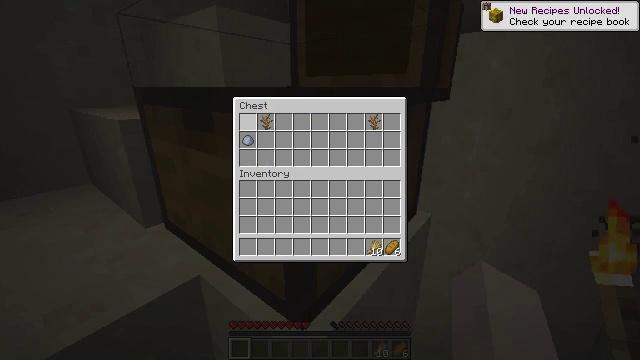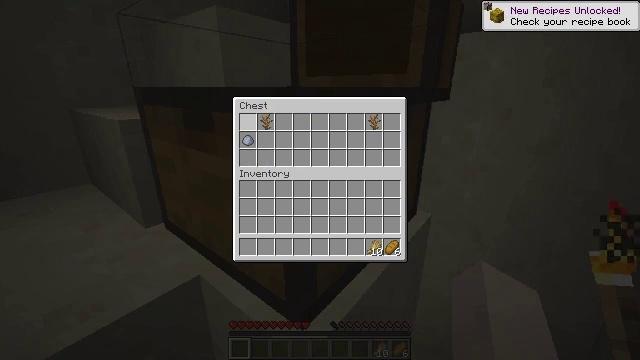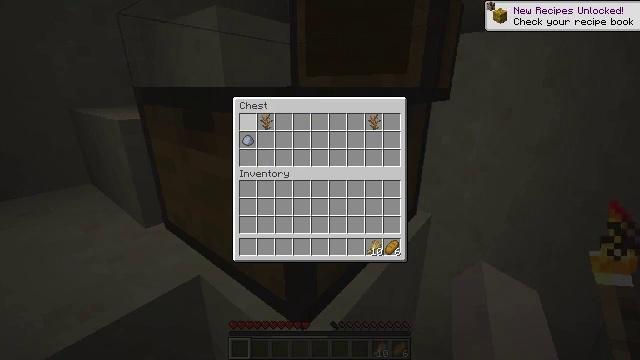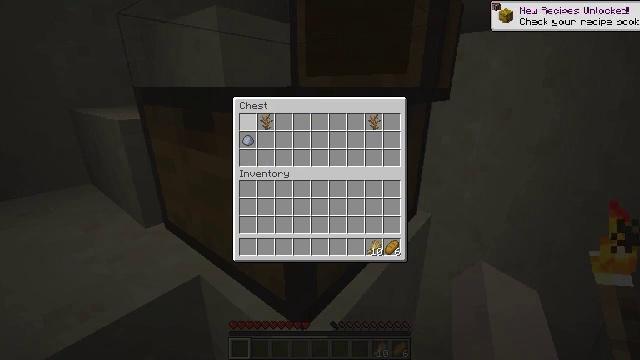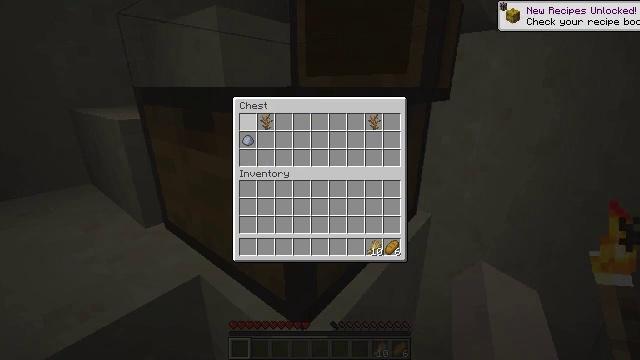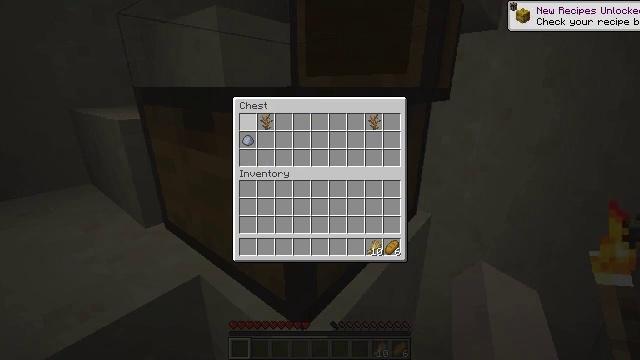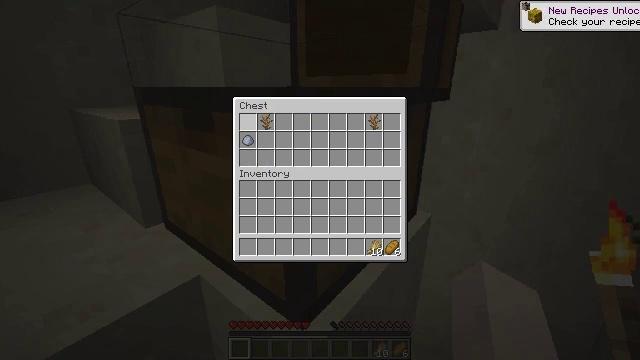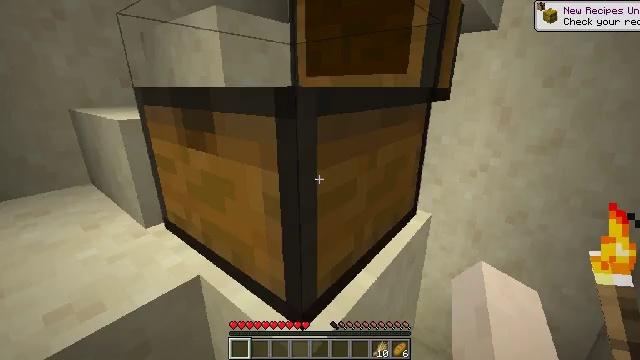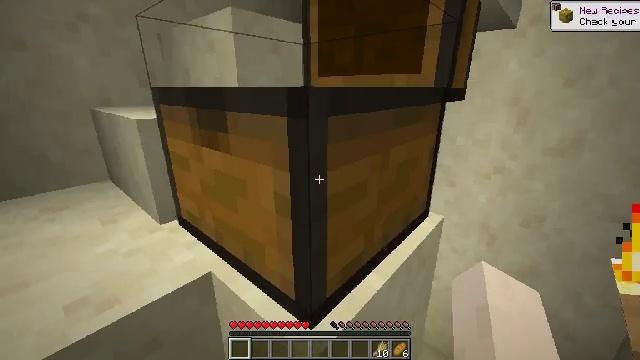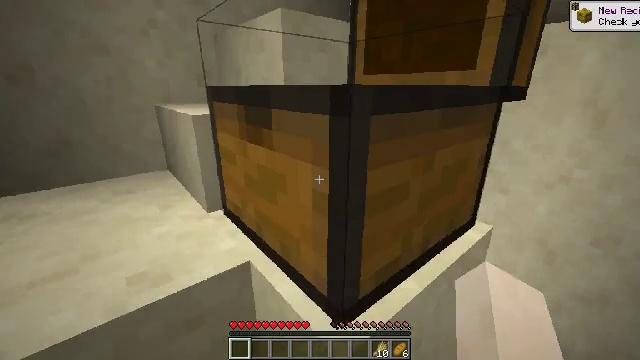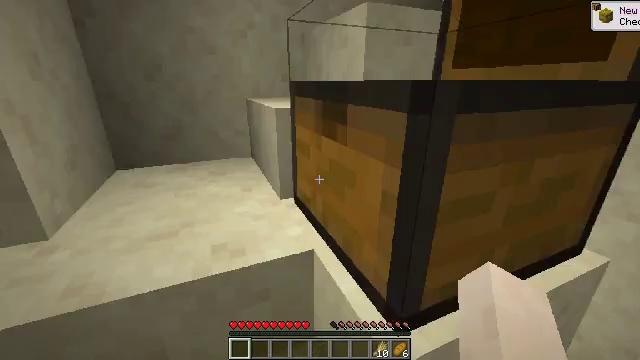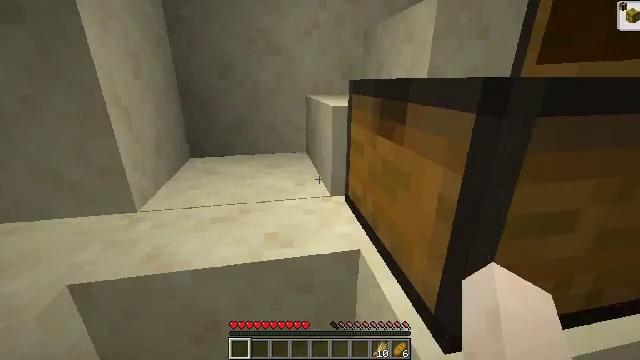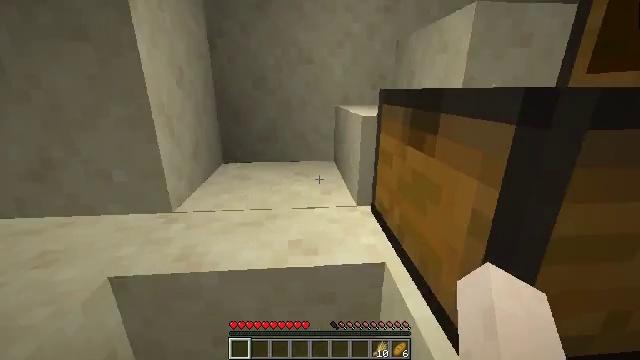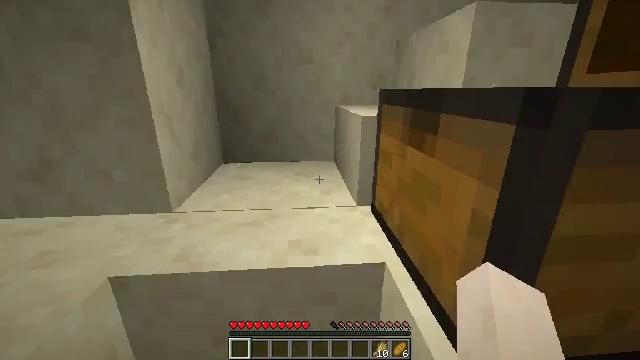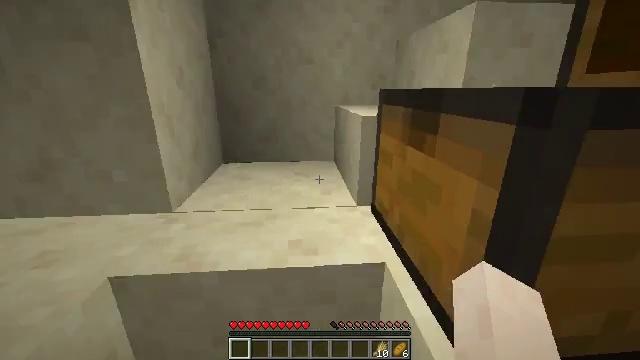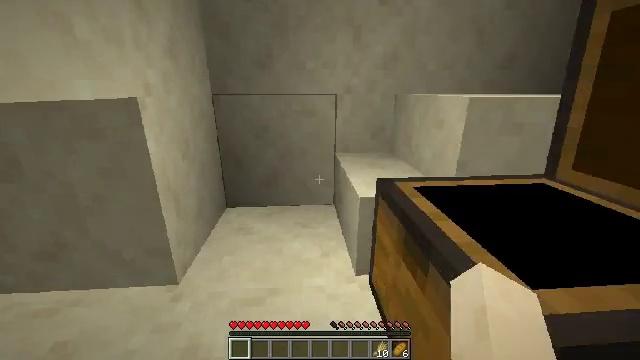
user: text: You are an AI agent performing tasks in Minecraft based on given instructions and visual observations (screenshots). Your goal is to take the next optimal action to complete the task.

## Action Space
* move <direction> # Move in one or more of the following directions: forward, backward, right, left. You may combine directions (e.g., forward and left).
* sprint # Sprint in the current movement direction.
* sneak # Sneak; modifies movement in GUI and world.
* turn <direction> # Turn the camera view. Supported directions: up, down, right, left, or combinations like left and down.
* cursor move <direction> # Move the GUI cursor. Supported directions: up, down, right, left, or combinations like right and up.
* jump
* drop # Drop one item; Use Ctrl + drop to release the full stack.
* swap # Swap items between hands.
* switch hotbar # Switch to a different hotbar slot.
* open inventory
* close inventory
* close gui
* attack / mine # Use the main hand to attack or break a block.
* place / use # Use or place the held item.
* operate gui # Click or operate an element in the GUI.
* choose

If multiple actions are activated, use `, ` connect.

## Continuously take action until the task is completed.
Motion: motion action
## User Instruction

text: Gather the chest from its place.
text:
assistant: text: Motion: sneak
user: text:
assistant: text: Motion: sneak
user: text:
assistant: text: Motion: no_op
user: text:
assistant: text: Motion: no_op
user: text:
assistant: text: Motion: no_op
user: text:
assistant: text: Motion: no_op
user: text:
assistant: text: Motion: no_op
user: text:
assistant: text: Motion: turn left, close gui
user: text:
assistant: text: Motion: turn left
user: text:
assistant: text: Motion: turn left
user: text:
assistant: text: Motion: turn left
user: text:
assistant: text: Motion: turn left and up
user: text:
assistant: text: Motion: no_op
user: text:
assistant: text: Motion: no_op
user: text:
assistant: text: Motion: move forward
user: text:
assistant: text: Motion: move forward, turn left
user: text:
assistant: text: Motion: move forward, turn left
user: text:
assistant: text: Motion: move forward, turn left
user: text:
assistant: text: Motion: move forward, turn left and down
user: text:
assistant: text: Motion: move forward, turn left and down
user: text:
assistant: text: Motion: move forward
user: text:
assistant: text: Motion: move forward
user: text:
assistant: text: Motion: move forward, turn right
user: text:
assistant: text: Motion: move forward, turn right
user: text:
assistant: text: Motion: move forward, turn right
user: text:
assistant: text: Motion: move forward, turn right and up
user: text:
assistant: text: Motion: move forward, turn right and up
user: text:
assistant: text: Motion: move forward, turn right and up
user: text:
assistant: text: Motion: move forward, turn right
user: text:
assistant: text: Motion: move forward, turn right